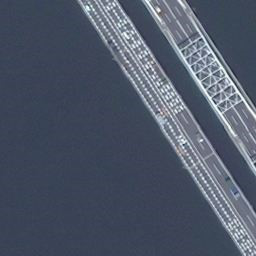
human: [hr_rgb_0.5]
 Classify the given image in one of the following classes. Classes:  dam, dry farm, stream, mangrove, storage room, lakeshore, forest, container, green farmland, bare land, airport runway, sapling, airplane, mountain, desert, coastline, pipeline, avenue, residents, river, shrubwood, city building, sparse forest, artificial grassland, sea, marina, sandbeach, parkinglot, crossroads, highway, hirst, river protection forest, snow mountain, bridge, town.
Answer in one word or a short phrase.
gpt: bridge